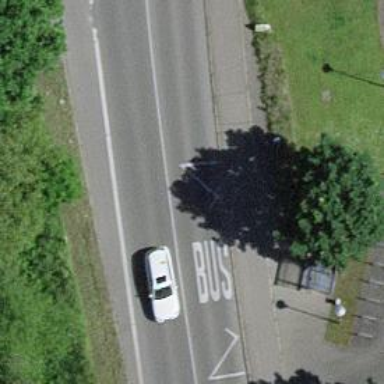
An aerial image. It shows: Platform for public transport and road. The bus stop type is bulb.